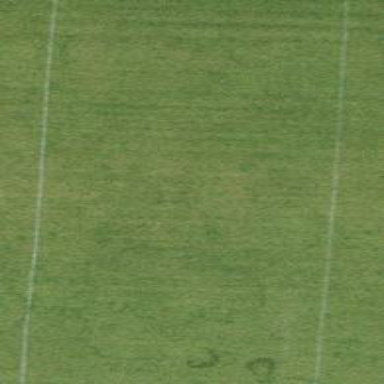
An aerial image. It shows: Grass pitch designated for multiple sports activities.